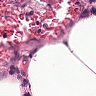
Metastatic tissue present: no